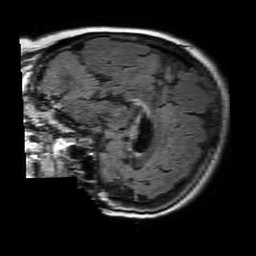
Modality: FLAIR
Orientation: sagittal
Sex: female
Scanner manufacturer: philips
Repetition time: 11 s
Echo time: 0.125 s